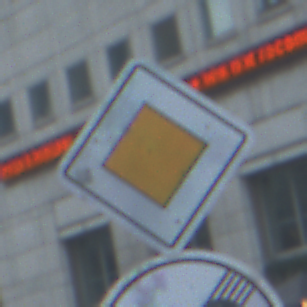
Verkehrszeichen: Vorfahrtsstrasse
Zusatzzeichen unten: EndeGeschwindigkeit60
Umgebung: Outdoor, Urban
Tageszeit: MorningAfternoon
Wetter: PartlyCloudy
Licht: Natural
Jahreszeit: NotSpecified
Kontrast: LowContrast